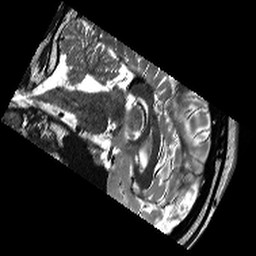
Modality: T2w
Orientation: sagittal
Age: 30
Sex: male
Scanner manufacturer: siemens
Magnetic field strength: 3 T
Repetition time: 13.15 s
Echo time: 0.082 s